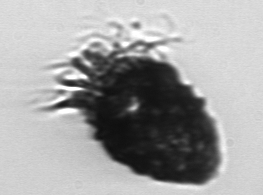
Label: Stenosemella_pacifica